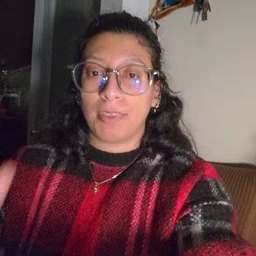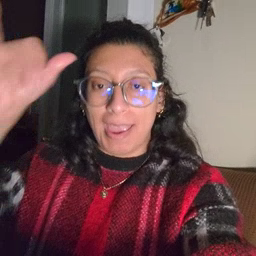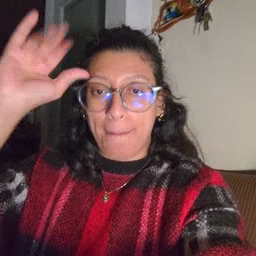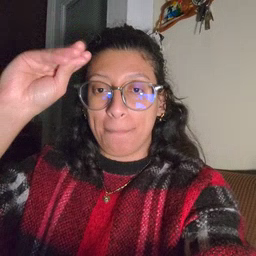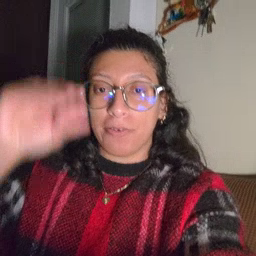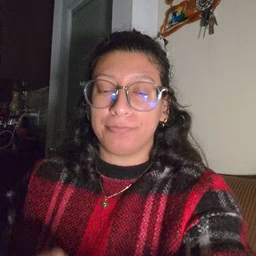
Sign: cowboy